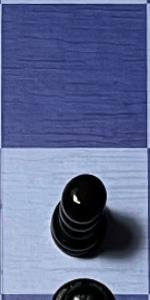
Label: Pawn_Black